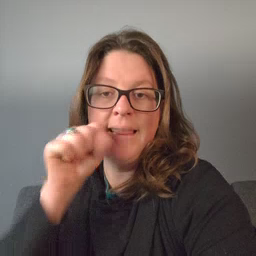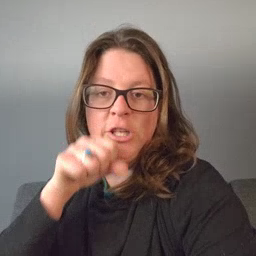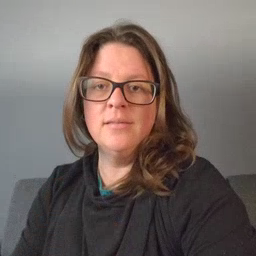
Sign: carrot